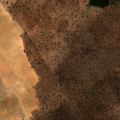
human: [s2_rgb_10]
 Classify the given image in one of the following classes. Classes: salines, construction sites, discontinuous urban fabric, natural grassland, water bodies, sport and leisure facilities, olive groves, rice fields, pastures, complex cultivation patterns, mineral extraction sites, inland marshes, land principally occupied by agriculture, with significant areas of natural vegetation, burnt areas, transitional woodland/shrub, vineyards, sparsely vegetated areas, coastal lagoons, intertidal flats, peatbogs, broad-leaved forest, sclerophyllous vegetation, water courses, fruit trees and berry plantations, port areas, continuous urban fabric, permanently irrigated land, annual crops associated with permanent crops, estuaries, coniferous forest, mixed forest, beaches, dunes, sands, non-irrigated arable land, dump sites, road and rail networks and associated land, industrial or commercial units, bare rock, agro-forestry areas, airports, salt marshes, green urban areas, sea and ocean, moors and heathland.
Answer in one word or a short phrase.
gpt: pastures, agro-forestry areas